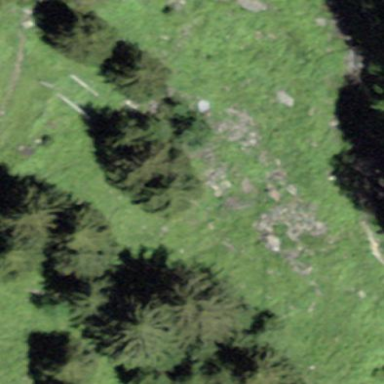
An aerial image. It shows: Forest area.